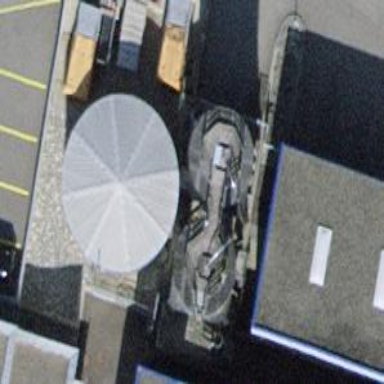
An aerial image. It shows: Silo.